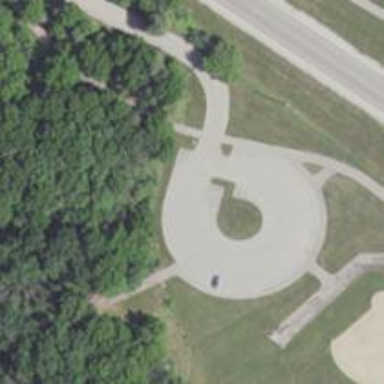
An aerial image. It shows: Asphalt path with unmarked crossing.